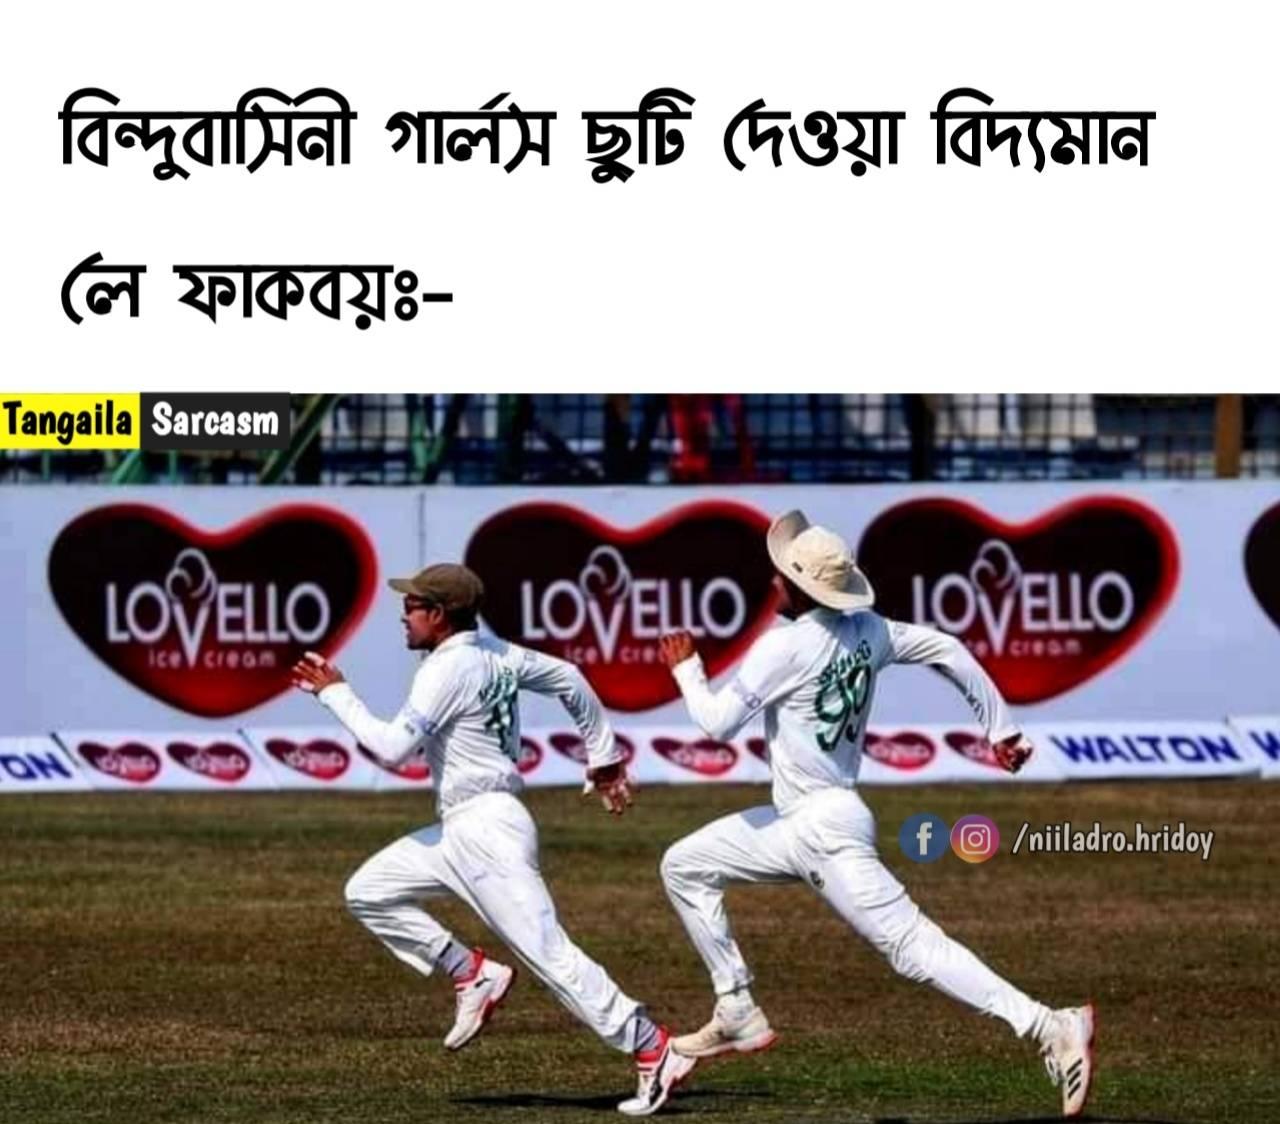
Caption: বিন্দুবাসিনী গার্লস ছুটি দেওয়া বিদ্যমান   লে ফাকবয়ঃ-
Label: non-hate